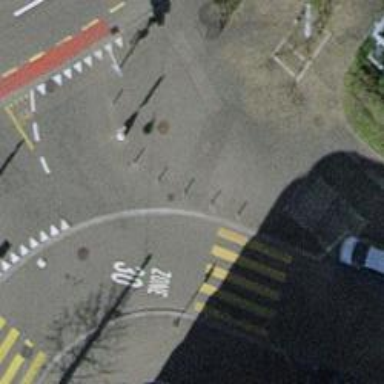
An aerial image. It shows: Bollard barrier.